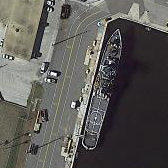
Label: combat